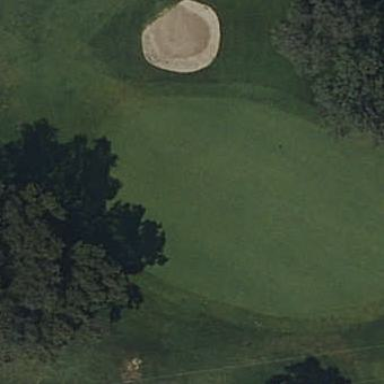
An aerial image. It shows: Golf green.